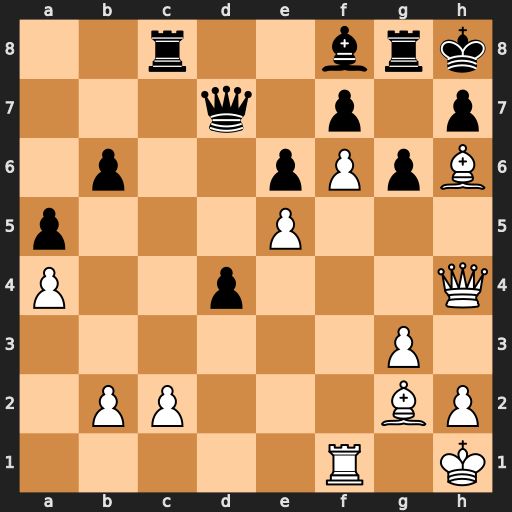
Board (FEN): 2r2brk/3q1p1p/1p2pPpB/p3P3/P2p3Q/6P1/1PP3BP/5R1K
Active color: w
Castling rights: -
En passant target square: -
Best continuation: Bxf8 Rcxf8 Rf4 g5 Qh6 Rg6 Qxf8+